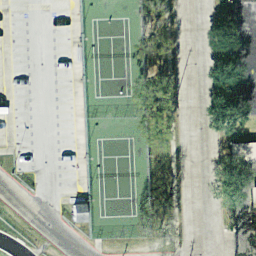
Label: tennis court